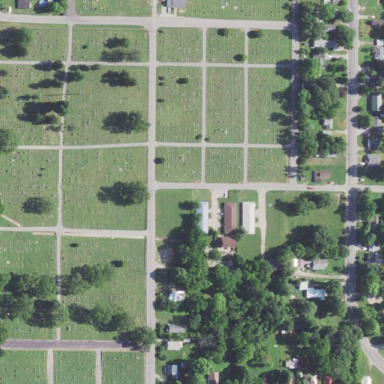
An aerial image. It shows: Cemetery.